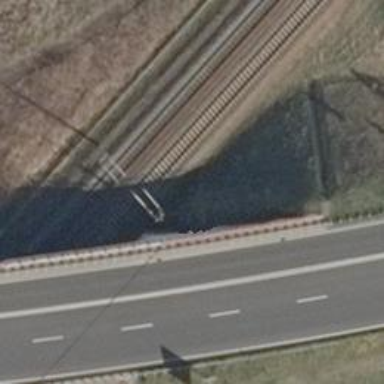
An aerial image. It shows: Railway milestone with catenary mast.